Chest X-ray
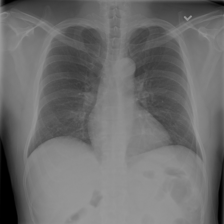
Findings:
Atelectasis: negative
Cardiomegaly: negative
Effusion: negative
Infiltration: negative
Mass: negative
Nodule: negative
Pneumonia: negative
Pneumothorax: negative
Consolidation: negative
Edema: negative
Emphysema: negative
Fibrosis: negative
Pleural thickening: negative
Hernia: negative